Interaction volume radius: 5 \u00c5
Interaction volume height: 15 \u00c5
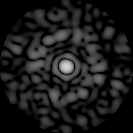
Disorder parameter: 0.8145